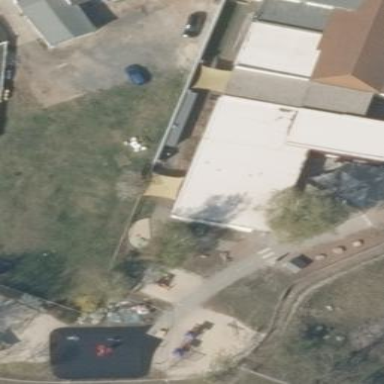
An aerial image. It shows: Kindergarten building.